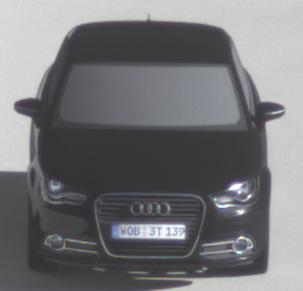
Make: Audi
Model: A1 Sportback 1.2 TFSI
Detailed model: A1 (8X) Sportback
Model produced from: 2012/03
Model produced until: 2014/11
Doors: 5
Color: black
Road condition: dry road
Daytime: morning or afternoon
Contrast: high contrast